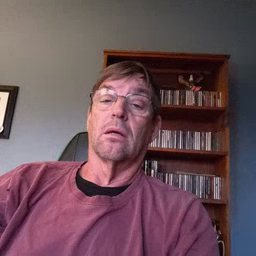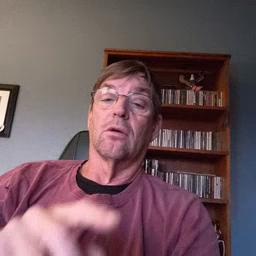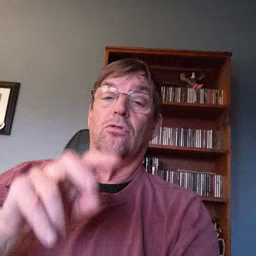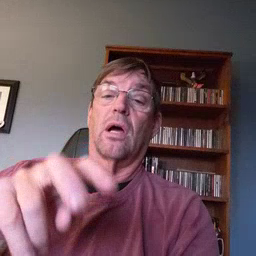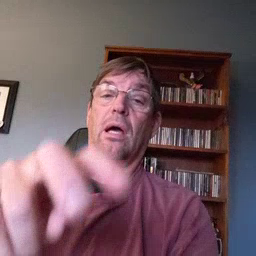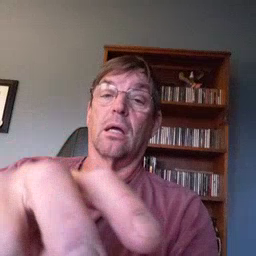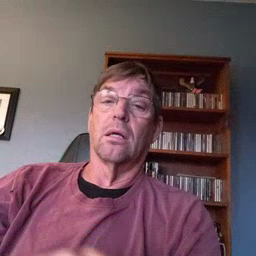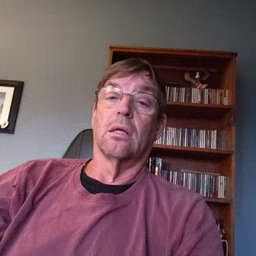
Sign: ride